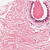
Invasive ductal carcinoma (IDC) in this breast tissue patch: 0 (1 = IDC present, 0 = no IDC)